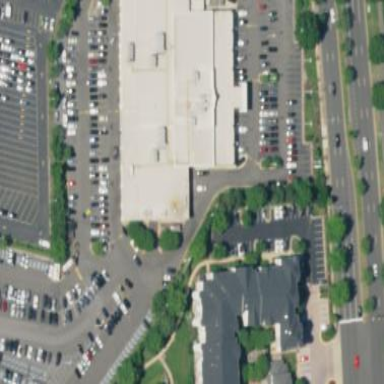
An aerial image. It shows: Commercial building with flat roof. It is car shop.